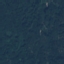
Label: Forest